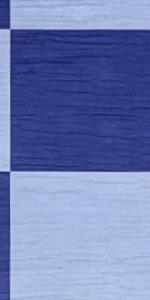
Label: Empty